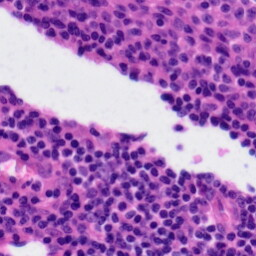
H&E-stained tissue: Tonsil